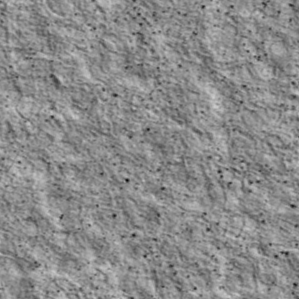
Label: non_frost